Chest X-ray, PA view. Patient: 56 years old, sex F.
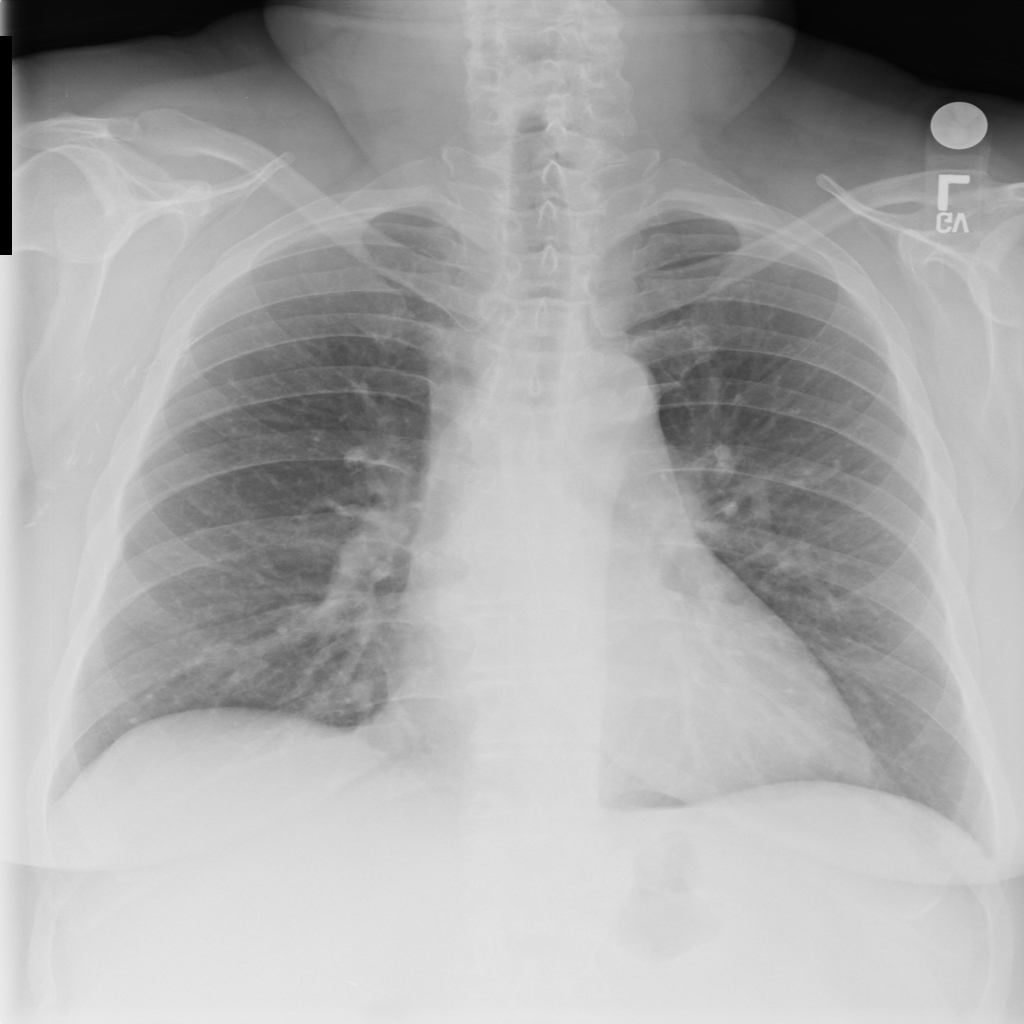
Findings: No Finding